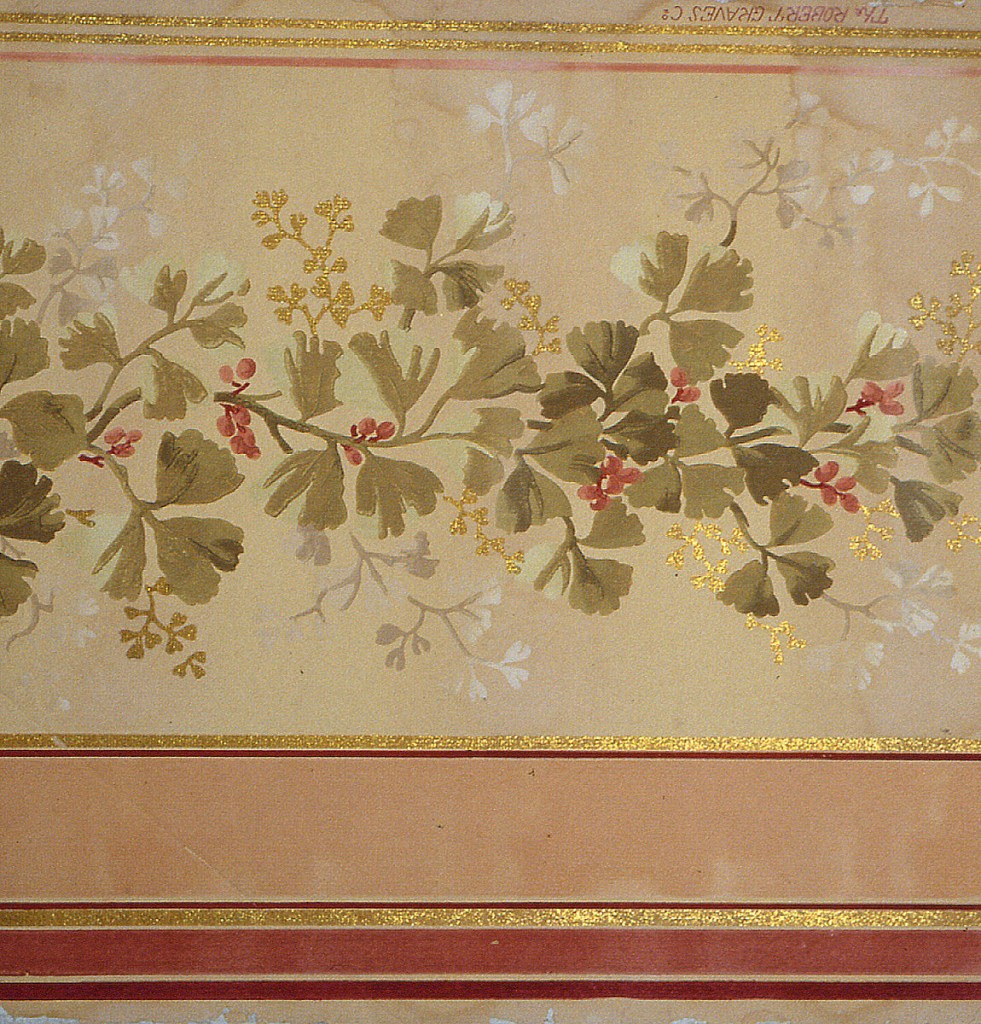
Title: Frieze
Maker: Robert Graves Co., New York, New York
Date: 1890–1900
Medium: Machine-printed, embossed paper, mica
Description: Border design on embossed paper, three coral-colored stripes on top in varied widths between gold mica bands. Field of design portion is deep ivory. Design is a continuous vine - leaves in soft faded olive greens with coral colored berries, twigs of vine in soft gray-ivory and gold mica. One narrow soft coral stripe at bottom, below which are two narrow gold mica stripes. "Robert Graves Co." printed on outer edge.